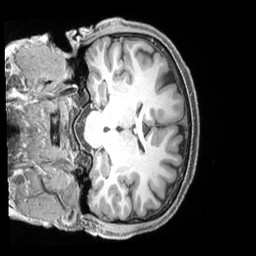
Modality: T1w
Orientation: coronal
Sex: male
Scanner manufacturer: siemens
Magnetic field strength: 3 T
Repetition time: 2.4 s
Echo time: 0.00222 s